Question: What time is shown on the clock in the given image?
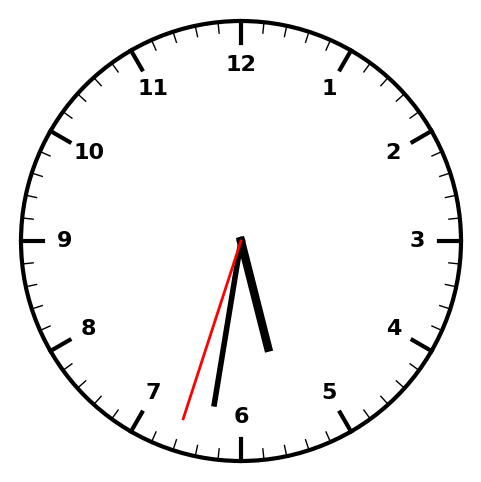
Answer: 05:31:33